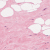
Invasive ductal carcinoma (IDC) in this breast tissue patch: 0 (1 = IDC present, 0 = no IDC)